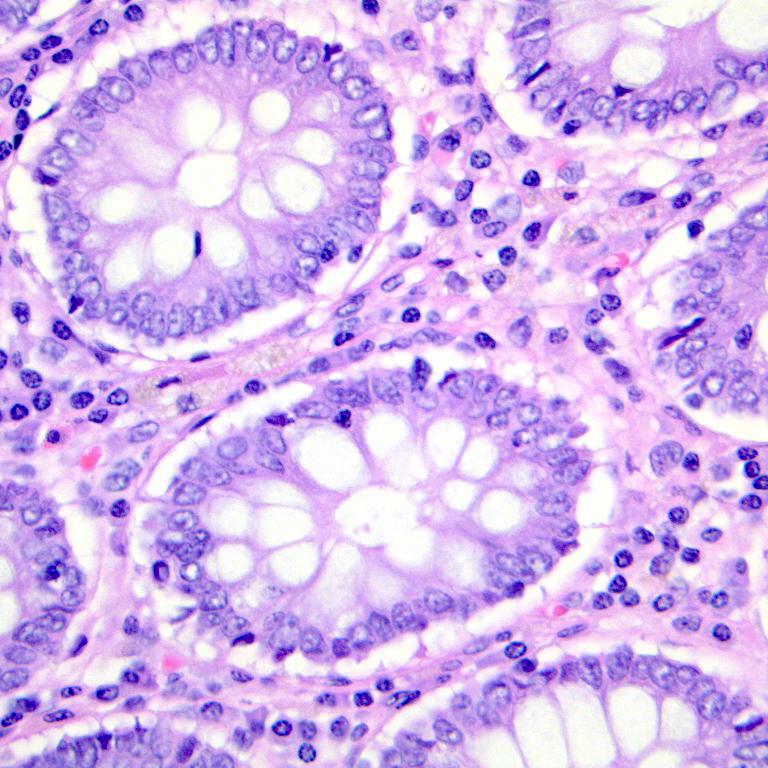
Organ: colon
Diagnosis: benign